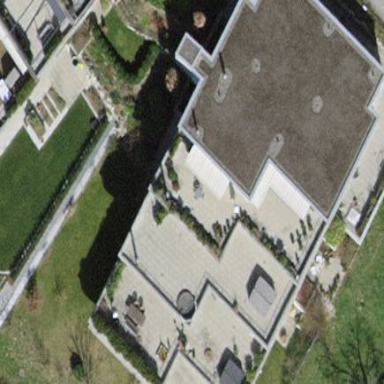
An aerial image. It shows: Terrace building with flat roof.